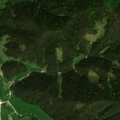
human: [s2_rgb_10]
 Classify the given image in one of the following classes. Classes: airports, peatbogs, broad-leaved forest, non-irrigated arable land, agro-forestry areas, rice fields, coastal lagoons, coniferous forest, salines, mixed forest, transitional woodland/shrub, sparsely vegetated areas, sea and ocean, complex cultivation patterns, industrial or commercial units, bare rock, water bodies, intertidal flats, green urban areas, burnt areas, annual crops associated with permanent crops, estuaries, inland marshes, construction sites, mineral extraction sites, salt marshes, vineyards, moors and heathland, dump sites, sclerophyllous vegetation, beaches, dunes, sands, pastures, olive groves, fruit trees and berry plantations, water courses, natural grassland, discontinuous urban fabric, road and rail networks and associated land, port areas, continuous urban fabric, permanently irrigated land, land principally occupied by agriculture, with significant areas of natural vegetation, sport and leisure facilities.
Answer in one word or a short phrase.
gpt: discontinuous urban fabric, pastures, coniferous forest